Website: apple
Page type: billing-address
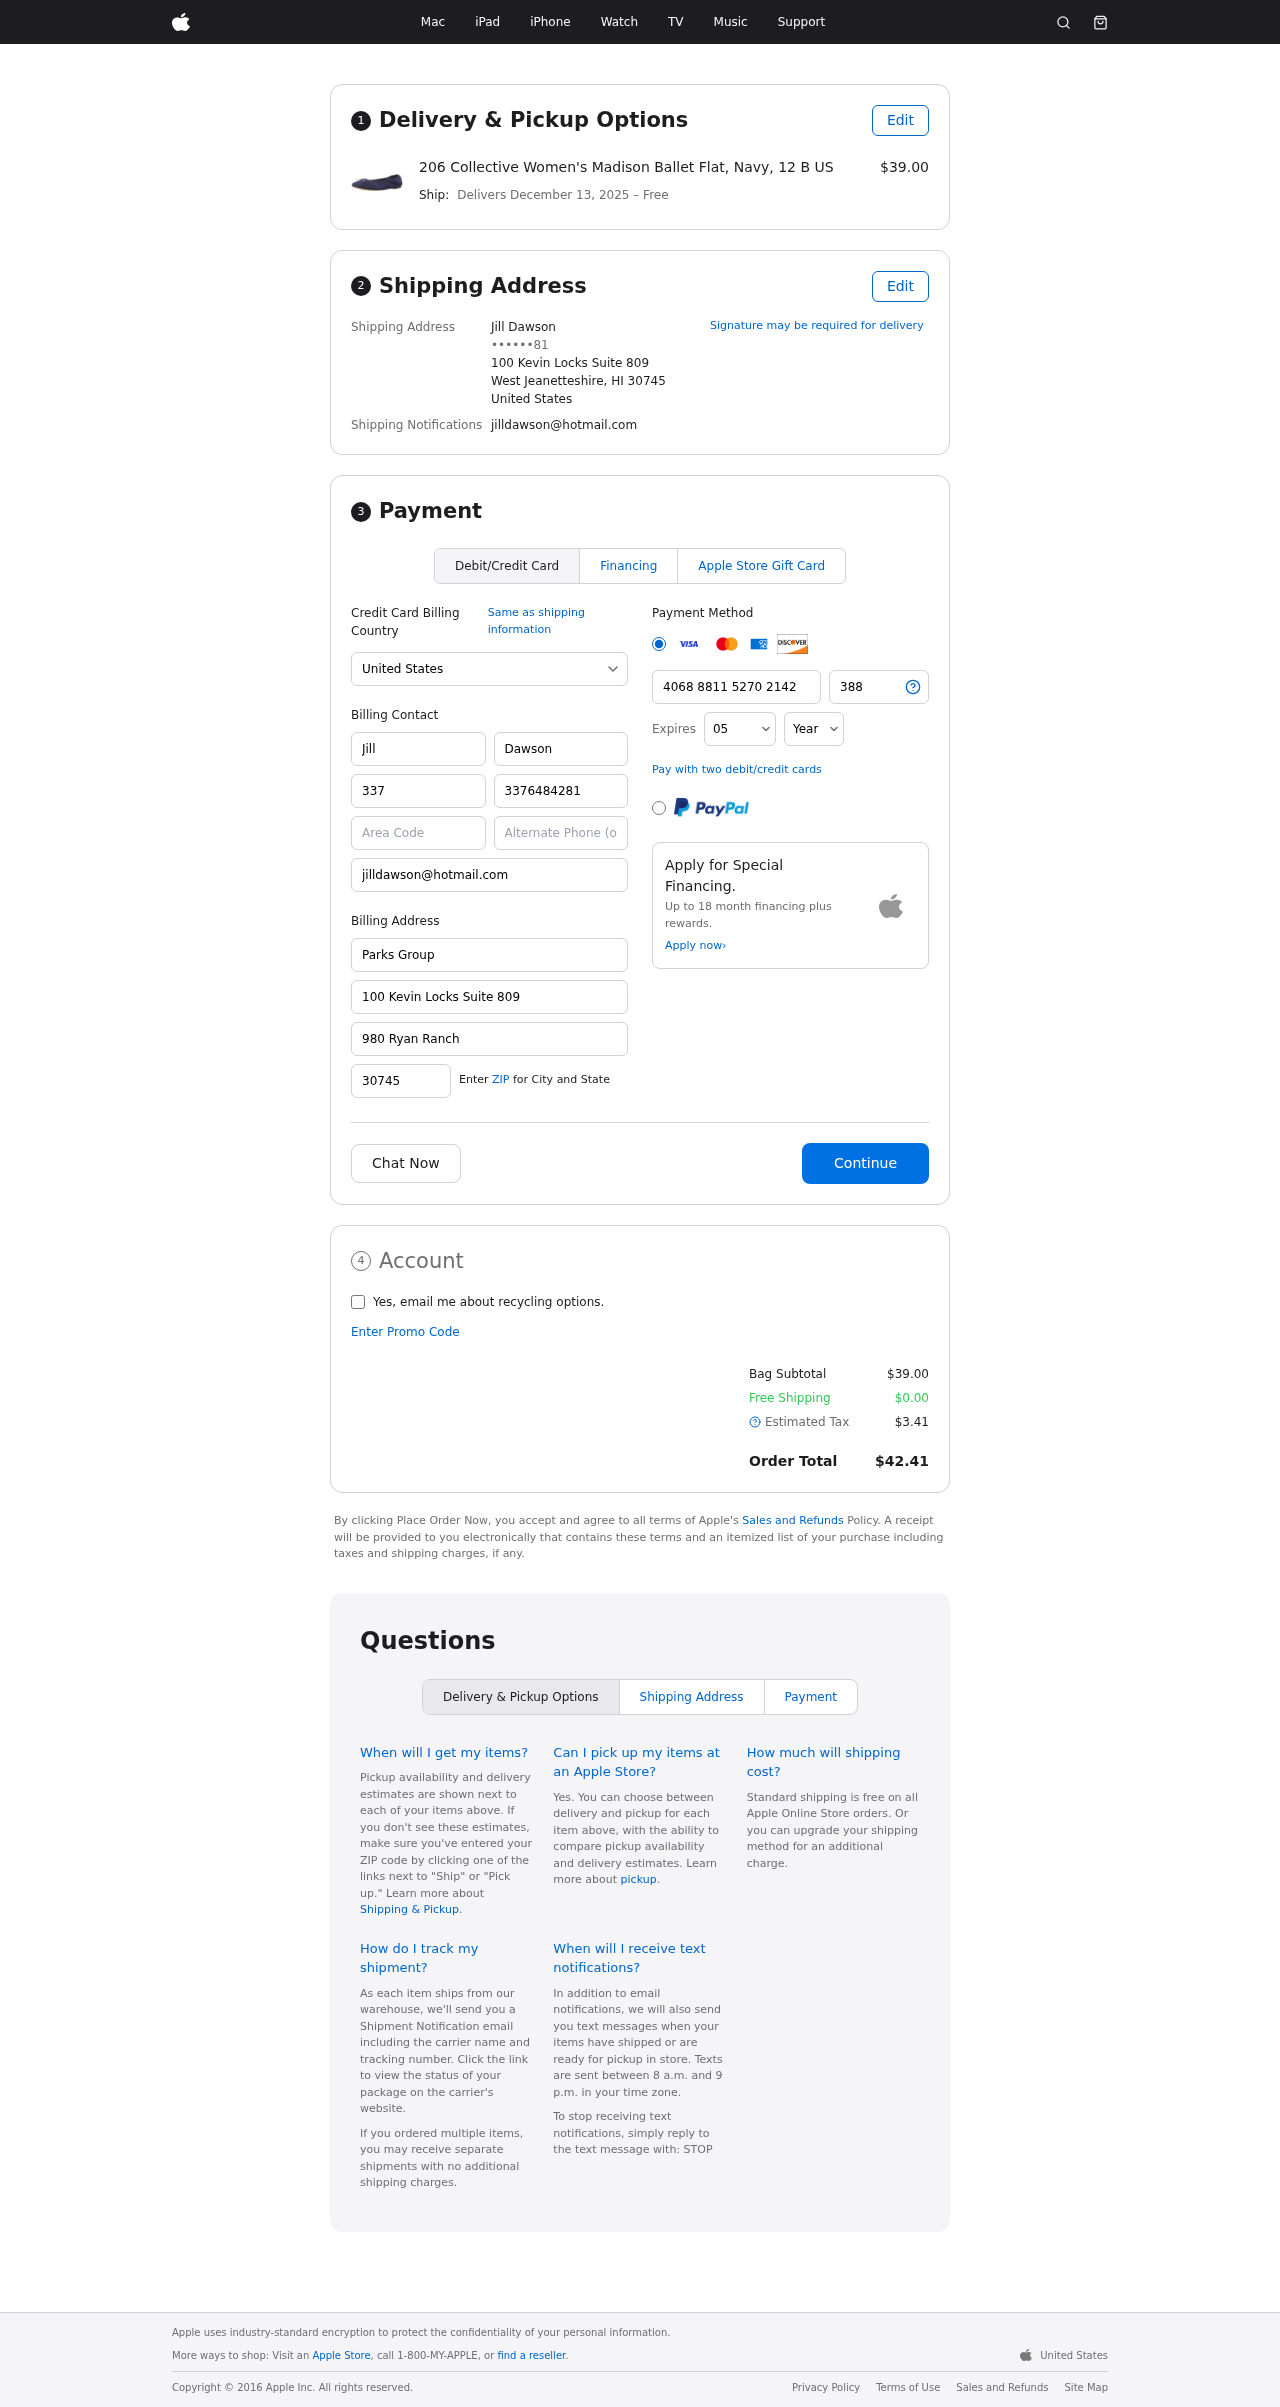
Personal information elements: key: PII_CARD_CVV
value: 388
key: PII_CARD_EXPIRY_MONTH
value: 05
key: PII_CARD_EXPIRY_YEAR
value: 29
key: PII_CARD_NUMBER
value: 4068 8811 5270 2142
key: PII_CITY_STATE_ZIP
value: West Jeanetteshire, HI 30745
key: PII_COUNTRY
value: United States
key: PII_EMAIL
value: jilldawson@hotmail.com
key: PII_FULLNAME
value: Jill Dawson
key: PII_STREET
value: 100 Kevin Locks Suite 809
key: PII_PHONE_MASKED
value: ••••••81
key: PII_BILLING_FIRSTNAME
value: Jill
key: PII_BILLING_LASTNAME
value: Dawson
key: PII_BILLING_PHONE_AREA
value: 337
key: PII_BILLING_PHONE
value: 3376484281
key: PII_BILLING_EMAIL
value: jilldawson@hotmail.com
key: PII_BILLING_COMPANY
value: Parks Group
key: PII_BILLING_STREET
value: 100 Kevin Locks Suite 809
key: PII_BILLING_STREET2
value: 980 Ryan Ranch
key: PII_BILLING_POSTCODE
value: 30745
Product elements: key: PRODUCT1_NAME
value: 206 Collective Women's Madison Ballet Flat, Navy, 12 B US
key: PRODUCT1_PRICE
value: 39
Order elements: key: ORDER_DELIVERY_DATE
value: December 13, 2025
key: ORDER_SUBTOTAL
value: $39.00
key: ORDER_SHIPPING_COST
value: $0.00
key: ORDER_TAX
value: $3.41
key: ORDER_TOTAL
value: $42.41